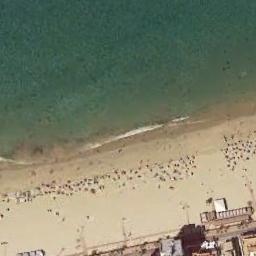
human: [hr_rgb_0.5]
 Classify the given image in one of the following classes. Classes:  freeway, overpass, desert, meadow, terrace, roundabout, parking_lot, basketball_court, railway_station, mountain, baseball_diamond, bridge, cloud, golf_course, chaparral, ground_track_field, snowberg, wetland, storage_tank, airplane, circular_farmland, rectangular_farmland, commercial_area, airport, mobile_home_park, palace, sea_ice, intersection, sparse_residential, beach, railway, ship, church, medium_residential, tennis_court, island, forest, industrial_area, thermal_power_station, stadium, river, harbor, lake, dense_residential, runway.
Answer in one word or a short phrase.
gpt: beach